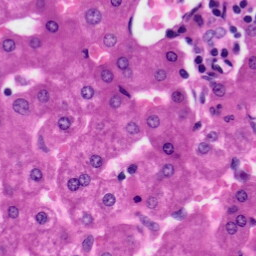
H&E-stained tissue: Liver